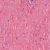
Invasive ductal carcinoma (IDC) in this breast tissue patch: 0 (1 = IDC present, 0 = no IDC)